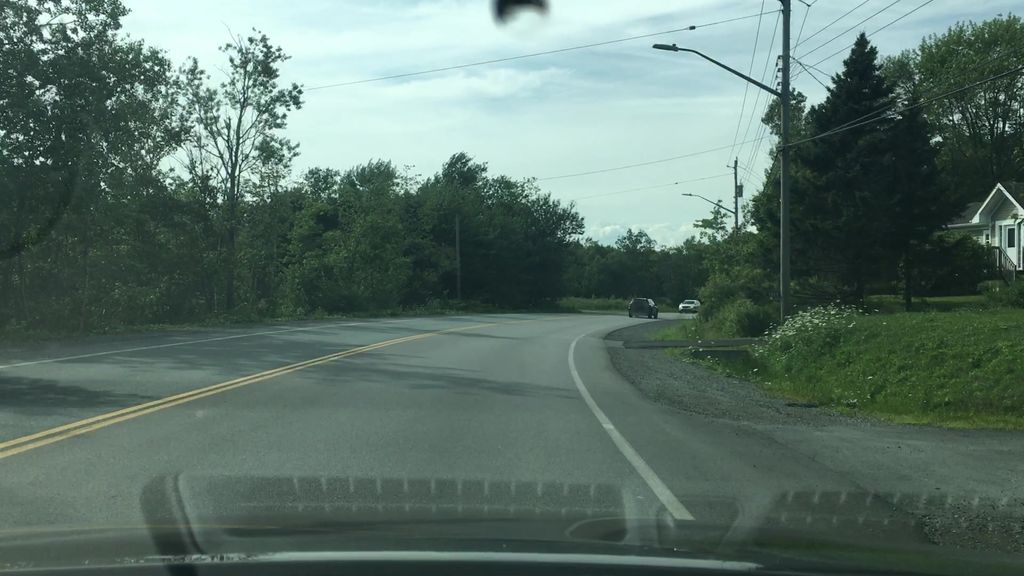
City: halifax